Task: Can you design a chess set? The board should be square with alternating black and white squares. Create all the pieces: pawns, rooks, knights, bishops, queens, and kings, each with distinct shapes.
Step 2120:
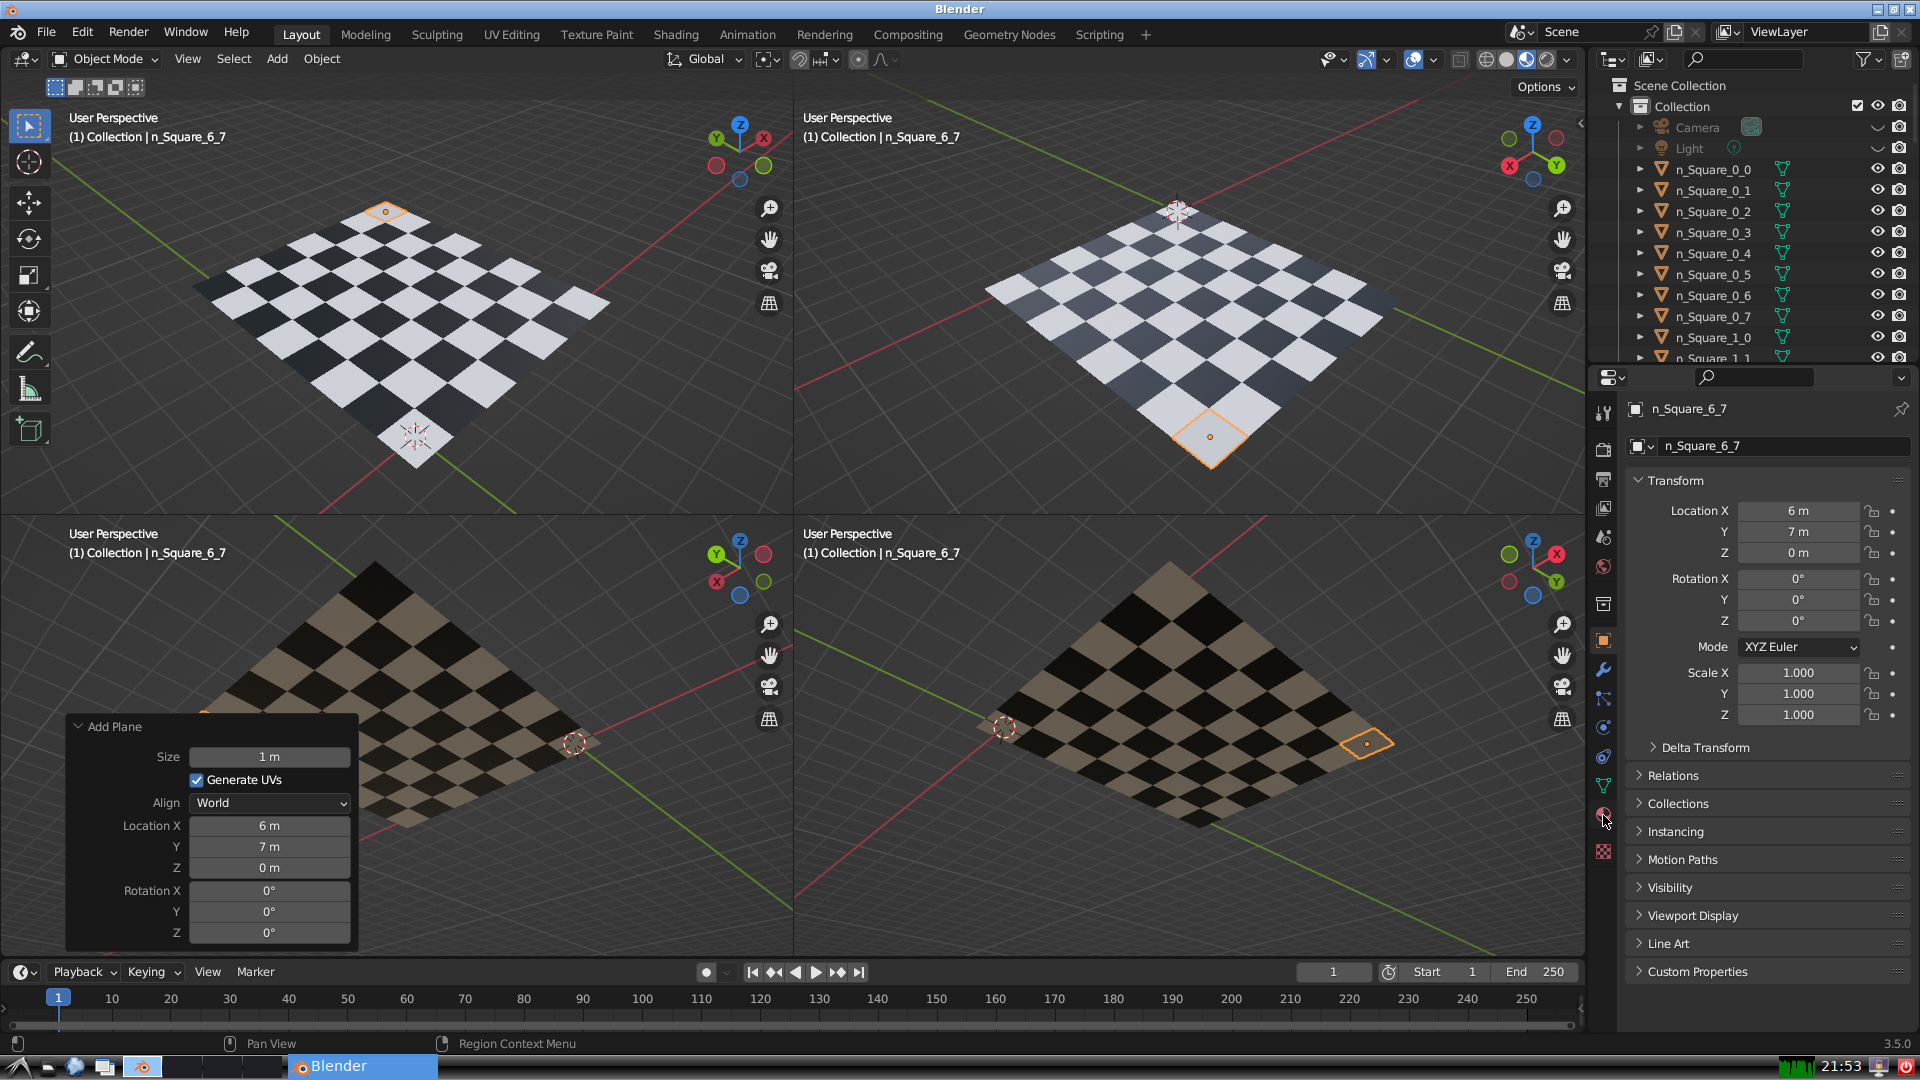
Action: click: no